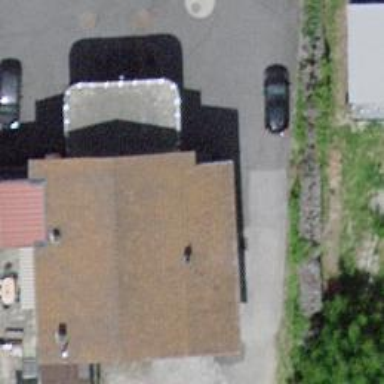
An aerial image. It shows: Car repair shop.